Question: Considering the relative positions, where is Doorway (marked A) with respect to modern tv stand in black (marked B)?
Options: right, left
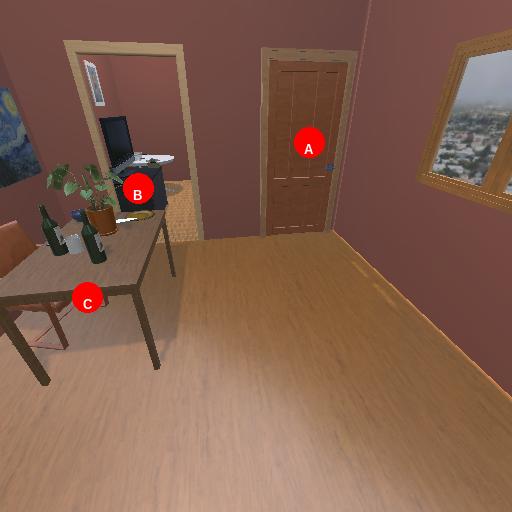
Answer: right